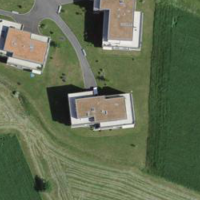
EUNIS habitat code: 52
Species observed at this site:
Pica pica
Corvus corone
Columba palumbus